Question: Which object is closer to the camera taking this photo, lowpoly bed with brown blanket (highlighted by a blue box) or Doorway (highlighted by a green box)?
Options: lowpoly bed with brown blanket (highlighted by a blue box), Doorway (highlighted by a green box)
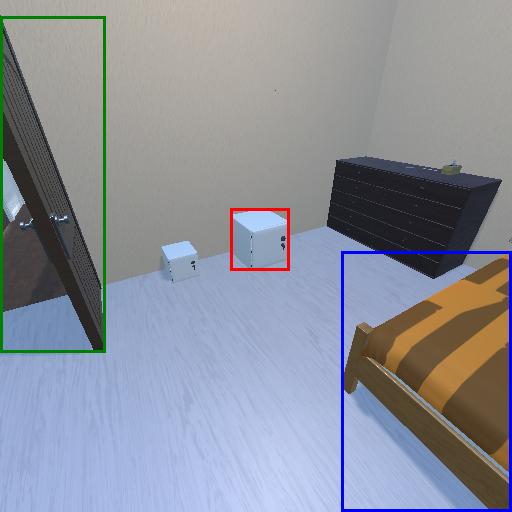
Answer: lowpoly bed with brown blanket (highlighted by a blue box)